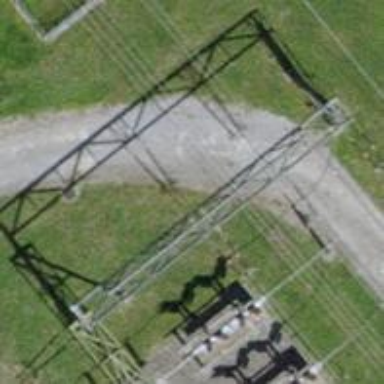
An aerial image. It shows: Insulator used in power systems.